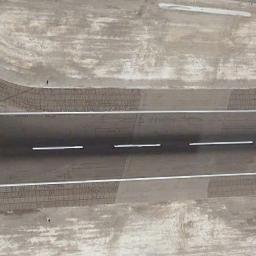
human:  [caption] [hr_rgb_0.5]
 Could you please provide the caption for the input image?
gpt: The runway is on the bare land .

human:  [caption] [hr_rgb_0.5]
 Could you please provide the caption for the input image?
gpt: There are vertical lines on the runway .

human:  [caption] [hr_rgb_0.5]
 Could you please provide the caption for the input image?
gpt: There is a concrete floor next to the runway with white short line signs on the runway .

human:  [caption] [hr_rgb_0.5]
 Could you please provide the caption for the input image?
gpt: The runway goes through the open area and some center line markings are on the runway .

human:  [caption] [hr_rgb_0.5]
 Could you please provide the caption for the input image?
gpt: There are white empty land beside the runway .